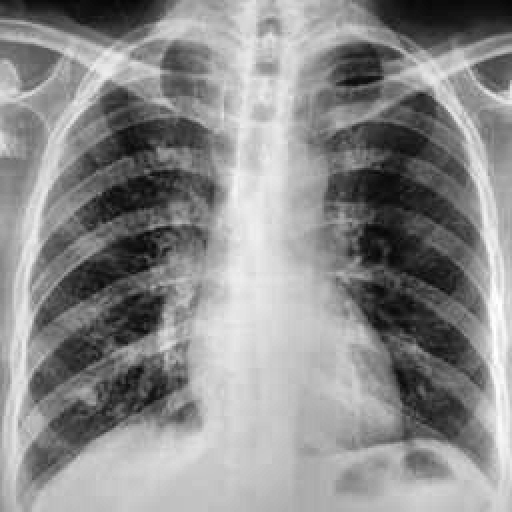
Finding: TUBERCULOSIS